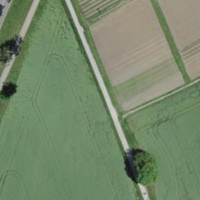
EUNIS habitat code: 25
Species observed at this site:
Trifolium repens
Fagopyrum esculentum
Geranium sanguineum